Question: I have created my application which supports iOS7 and above. I archived my app and submitted to app store for app review. After successful uploading it says invalid binary and I got the email with following issue.
'''
This bundle is invalid - Invalid XML character '0x10' at index 327 in Info.plist.
'''
Can any one help me on this.
'''
<?xml version="1.0" encoding="UTF-8"?>
<!DOCTYPE plist PUBLIC "-//Apple//DTD PLIST 1.0//EN" "http://www.apple.com/DTDs/PropertyList-1.0.dtd">
<plist version="1.0">
<dict>
<key>UIRequiredDeviceCapabilities</key>
<array>
<string>armv7</string>
</array>
<key>CFBundleIdentifier</key>
<string>com.domain.appname</string>
<key>CFBundleInfoDictionaryVersion</key>
<string>6.0</string>
<key>UIMainStoryboardFile</key>
<string>Main</string>
<key>FacebookDisplayName</key>
<string>appname</string>
<key>CFBundleVersion</key>
<string>1.0</string>
<key>CFBundleExecutable</key>
<string>${EXECUTABLE_NAME}</string>
<key>LSRequiresIPhoneOS</key>
<true/>
<key>CFBundleName</key>
<string>${PRODUCT_NAME}</string>
<key>UISupportedInterfaceOrientations</key>
<array>
<string>UIInterfaceOrientationPortrait</string>
</array>
<key>CFBundleDisplayName</key>
<string>appname</string>
<key>UIPrerenderedIcon</key>
<true/>
<key>CFBundleURLTypes</key>
<array>
<dict>
<key>CFBundleURLSchemes</key>
<array>
<string>fb13213213432312</string>
</array>
</dict>
</array>
<key>CFBundlePackageType</key>
<string>APPL</string>
<key>CFBundleSignature</key>
<string>????</string>
<key>FacebookAppID</key>
<string>13213213432312</string>
<key>UIStatusBarHidden</key>
<false/>
<key>CFBundleDevelopmentRegion</key>
<string>en</string>
<key>CFBundleShortVersionString</key>
<string>1.0</string>
</dict>
</plist>
'''
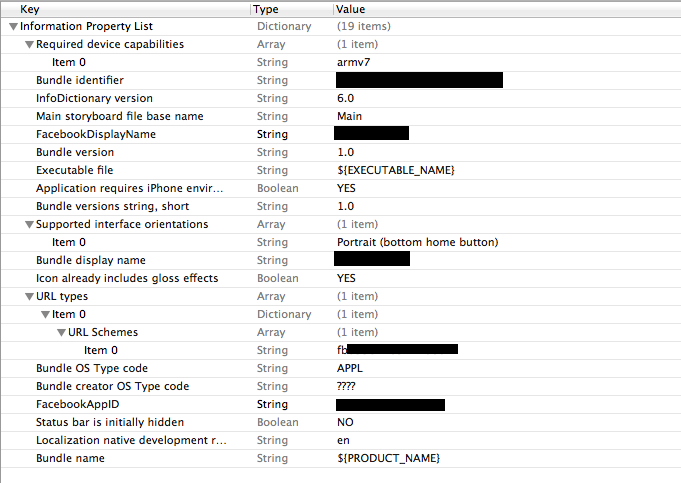
Answer: Try to copy and paste the xml content shared above in a new plist file and set it as a info.plist in build setting of the project. I have used the same xml and created plist to check the issue but it seems to be working perfect at my end.